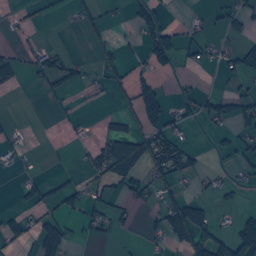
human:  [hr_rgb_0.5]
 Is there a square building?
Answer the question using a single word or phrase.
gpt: yes

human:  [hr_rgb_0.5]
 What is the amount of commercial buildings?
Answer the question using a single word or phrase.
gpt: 0

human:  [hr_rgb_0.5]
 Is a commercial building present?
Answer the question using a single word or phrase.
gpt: no

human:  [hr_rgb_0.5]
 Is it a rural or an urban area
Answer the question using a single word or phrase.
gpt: rural

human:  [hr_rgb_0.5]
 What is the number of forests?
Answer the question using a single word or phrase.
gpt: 98

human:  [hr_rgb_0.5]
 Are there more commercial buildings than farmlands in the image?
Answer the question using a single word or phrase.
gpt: no

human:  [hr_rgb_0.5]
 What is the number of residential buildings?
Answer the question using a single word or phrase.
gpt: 342

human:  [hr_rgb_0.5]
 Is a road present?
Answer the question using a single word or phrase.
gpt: yes

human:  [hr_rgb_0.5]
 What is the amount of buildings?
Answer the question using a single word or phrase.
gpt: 345

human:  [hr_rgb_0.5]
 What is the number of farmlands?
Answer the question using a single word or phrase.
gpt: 43

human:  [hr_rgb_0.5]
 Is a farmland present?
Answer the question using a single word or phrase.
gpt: yes

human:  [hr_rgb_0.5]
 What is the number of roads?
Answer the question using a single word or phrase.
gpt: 116

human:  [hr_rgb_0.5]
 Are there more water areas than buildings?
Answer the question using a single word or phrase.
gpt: no

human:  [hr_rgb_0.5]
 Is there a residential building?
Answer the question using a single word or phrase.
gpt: yes

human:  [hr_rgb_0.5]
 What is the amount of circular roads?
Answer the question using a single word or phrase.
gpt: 0

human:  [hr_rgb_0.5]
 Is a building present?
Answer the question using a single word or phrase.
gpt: yes

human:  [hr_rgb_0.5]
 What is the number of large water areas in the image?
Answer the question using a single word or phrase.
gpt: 3

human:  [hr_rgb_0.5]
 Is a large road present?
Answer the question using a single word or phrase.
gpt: no

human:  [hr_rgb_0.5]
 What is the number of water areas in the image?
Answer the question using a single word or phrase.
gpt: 20

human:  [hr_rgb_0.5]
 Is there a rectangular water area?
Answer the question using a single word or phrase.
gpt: yes

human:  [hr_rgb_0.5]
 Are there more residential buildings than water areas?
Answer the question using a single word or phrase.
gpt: yes

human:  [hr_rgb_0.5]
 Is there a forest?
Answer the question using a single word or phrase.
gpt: yes

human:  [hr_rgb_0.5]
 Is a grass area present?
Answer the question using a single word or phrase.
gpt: yes

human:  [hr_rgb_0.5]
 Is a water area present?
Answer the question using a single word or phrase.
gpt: yes

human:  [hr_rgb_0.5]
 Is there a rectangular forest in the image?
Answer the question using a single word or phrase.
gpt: yes

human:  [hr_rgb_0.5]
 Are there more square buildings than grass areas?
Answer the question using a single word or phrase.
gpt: no

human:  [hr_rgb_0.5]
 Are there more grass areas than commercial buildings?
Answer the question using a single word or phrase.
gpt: yes

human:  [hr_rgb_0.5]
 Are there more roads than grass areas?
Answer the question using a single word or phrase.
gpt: no

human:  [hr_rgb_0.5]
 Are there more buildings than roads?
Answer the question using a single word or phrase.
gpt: yes

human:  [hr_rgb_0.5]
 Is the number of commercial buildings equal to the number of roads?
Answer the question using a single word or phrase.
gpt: no

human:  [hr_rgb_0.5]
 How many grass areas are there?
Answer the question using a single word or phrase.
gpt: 132

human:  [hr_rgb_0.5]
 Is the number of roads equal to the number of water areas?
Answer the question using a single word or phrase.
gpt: no

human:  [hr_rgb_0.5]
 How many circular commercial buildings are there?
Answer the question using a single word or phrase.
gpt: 0

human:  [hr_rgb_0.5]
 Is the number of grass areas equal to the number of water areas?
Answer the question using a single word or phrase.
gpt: no

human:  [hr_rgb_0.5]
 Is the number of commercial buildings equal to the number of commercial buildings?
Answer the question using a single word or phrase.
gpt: yes

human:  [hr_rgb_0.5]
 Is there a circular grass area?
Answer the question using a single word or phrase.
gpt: no

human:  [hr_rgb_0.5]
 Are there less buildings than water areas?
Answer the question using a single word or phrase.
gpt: no

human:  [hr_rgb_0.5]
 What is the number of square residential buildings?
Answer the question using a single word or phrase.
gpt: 1

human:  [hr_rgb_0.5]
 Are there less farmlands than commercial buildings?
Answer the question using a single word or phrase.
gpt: no

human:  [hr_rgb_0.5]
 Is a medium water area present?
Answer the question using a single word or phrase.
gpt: no

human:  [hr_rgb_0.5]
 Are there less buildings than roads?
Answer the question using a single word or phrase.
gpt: no

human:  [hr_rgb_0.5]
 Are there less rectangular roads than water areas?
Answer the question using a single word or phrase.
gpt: yes

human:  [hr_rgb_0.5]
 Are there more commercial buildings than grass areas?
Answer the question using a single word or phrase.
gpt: no

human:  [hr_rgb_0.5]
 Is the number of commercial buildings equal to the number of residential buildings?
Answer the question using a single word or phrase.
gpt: no

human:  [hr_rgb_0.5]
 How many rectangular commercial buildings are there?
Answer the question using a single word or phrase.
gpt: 0

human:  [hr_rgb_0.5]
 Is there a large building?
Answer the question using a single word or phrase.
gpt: no

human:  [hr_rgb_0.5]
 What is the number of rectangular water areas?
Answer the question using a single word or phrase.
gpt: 7

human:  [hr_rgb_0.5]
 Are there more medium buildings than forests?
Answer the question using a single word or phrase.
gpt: no

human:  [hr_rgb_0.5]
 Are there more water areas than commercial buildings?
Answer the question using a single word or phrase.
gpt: yes

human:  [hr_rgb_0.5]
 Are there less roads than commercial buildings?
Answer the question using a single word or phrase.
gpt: no

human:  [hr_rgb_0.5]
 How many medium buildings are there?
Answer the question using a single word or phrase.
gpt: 8

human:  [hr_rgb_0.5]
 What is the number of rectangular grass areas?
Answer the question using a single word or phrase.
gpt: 12

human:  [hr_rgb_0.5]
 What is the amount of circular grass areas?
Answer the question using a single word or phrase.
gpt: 0

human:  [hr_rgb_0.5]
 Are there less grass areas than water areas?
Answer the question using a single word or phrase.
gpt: no

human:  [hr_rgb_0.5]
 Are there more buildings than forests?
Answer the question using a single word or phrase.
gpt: yes

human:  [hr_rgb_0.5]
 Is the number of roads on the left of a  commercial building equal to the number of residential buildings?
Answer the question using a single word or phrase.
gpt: no

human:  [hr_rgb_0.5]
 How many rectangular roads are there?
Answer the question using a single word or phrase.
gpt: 0

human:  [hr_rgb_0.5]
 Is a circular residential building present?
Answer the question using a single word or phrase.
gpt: yes

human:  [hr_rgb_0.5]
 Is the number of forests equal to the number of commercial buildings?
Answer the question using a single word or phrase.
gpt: no

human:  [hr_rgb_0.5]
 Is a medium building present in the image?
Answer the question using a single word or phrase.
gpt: yes

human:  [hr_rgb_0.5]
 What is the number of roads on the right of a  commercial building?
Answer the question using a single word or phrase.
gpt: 0

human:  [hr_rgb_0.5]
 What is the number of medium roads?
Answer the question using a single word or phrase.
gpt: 0

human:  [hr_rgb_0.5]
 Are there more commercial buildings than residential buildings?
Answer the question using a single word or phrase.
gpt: no

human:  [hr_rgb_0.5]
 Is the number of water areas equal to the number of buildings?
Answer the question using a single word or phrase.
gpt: no